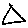
Label: triangle